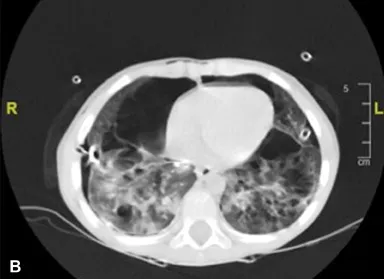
B
) Computed tomography revealing bilateral cysts and ground glass appearance.
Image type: radiology (ct)